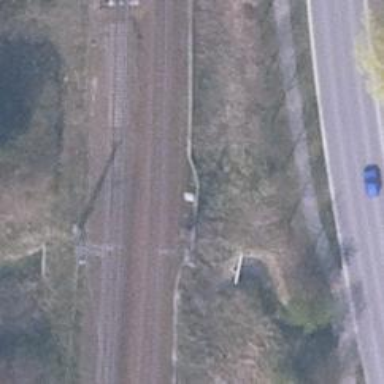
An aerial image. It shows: Milestone along the railway track with catenary mast.